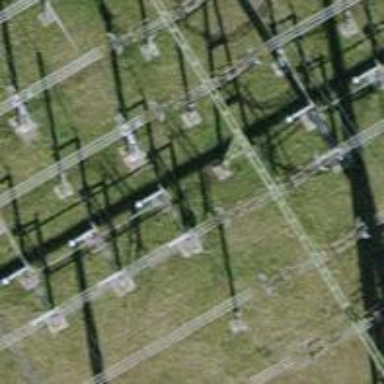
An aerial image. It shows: Bay for power lines.